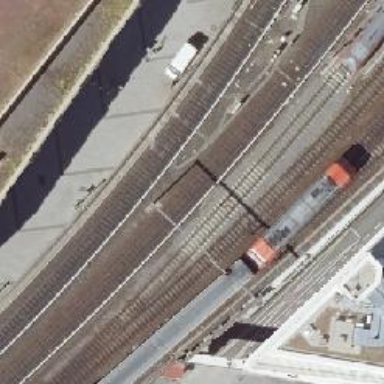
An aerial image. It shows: Viaduct bridge for light rail electrified railway.